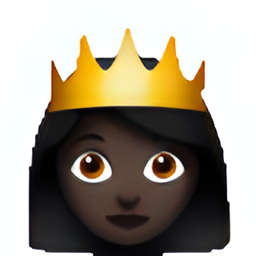
Name: princess
Emoji: 👸🏿
Group: People & Body
Sub-group: person-role